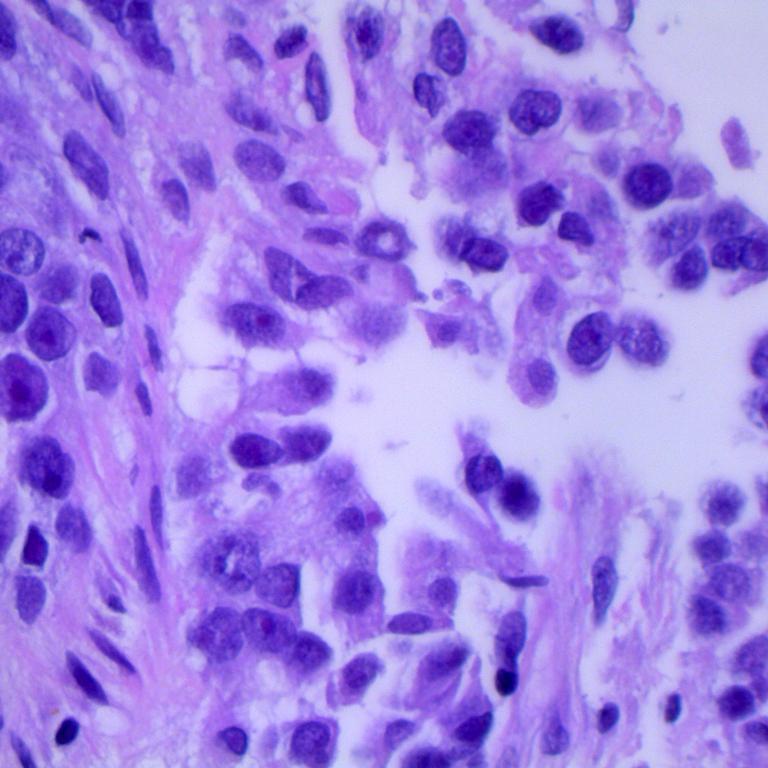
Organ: lung
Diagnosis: adenocarcinomas